Question: I am facing a problem that I can get access to an embed tabbarcontroller and set it into index2
I have tried the following code but it won't work and it only goes to the first index:
'''
UIStoryboard *secondStoryBoard = [UIStoryboard storyboardWithName:@"MainFunction" bundle:nil];
MyViewController *theInitialViewController = [secondStoryBoard instantiateInitialViewController];
self.window = [[UIWindow alloc] initWithFrame:[[UIScreen mainScreen] bounds]];
self.window.rootViewController = theInitialViewController;
[self.window.rootViewController.tabBarController setSelectedIndex:2];/ [self.window.rootViewController.navigationController.tabBarController setSelectedIndex:2];
[self.window makeKeyAndVisible];
'''

It can't change to the second tab by using the above code.
Can anyone give me some advice?
Thank you very much .
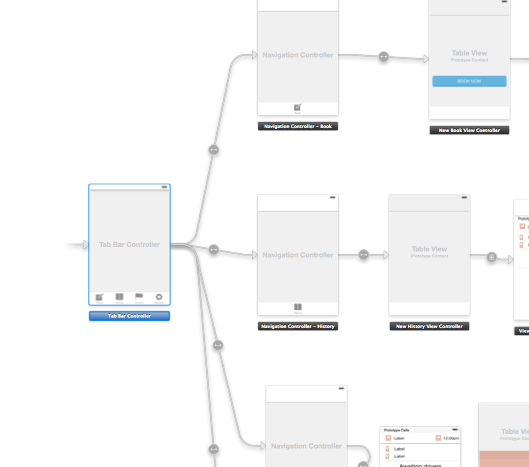
Answer: The viewController getting from the story board is a tab bar controller.
'''
UIStoryboard *secondStoryBoard = [UIStoryboard storyboardWithName:@"MainFunction" bundle:nil];
UITabBarViewController *theInitialViewController = [secondStoryBoard instantiateInitialViewController];
self.window = [[UIWindow alloc] initWithFrame:[[UIScreen mainScreen] bounds]];
self.window.rootViewController = theInitialViewController;
[theInitialViewController setSelectedIndex:2];
[self.window makeKeyAndVisible];
'''